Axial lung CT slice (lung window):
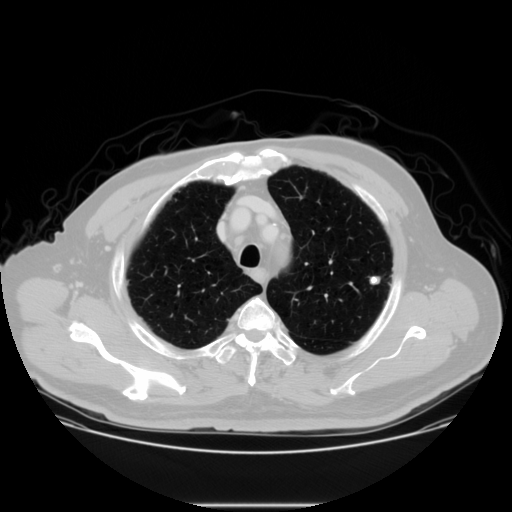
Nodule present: yes
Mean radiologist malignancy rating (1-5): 1